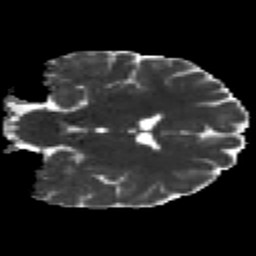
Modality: MD
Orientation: coronal
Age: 33
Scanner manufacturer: siemens
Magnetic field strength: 3 T
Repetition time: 2.2 s
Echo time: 0.084 s